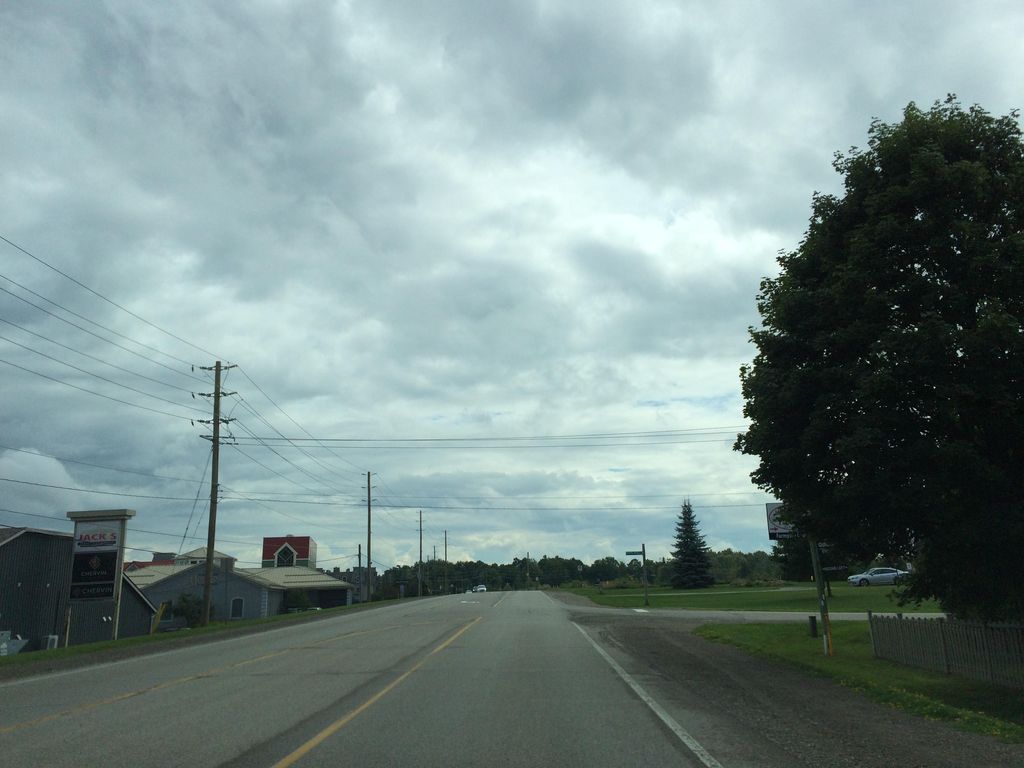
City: kitchener-waterloo